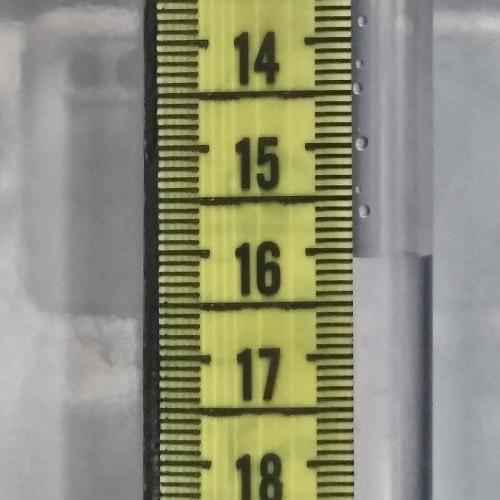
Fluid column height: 16.1 cm